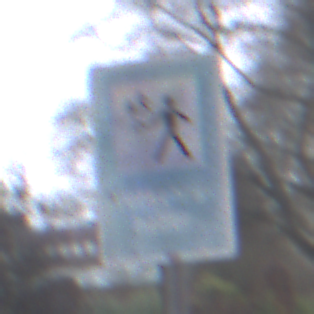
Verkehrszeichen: Verkehrshelfer
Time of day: Midday
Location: Outdoor (Urban)
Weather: Overcast
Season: NotSpecified
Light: Natural